Field crop: maize
Growth stage: 2
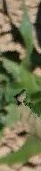
Species: maize